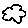
Label: cloud